Interaction volume radius: 10 \u00c5
Interaction volume height: 15 \u00c5
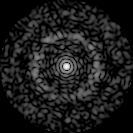
Disorder parameter: 0.8423